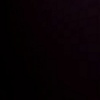
Label: space